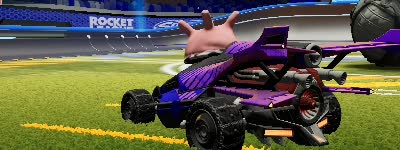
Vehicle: aftershock